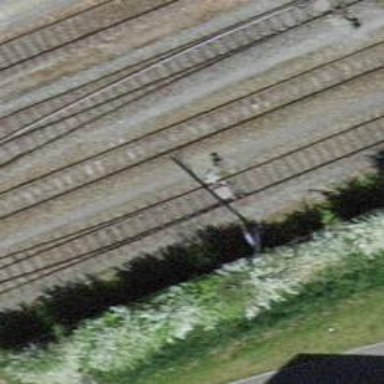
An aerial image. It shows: Railway switch.